Field crop: maize
Growth stage: 2
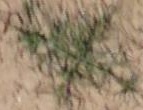
Species: salsola